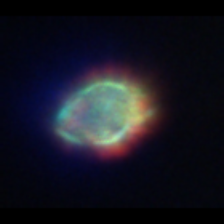
Taxon: Ciliates
Group: Other